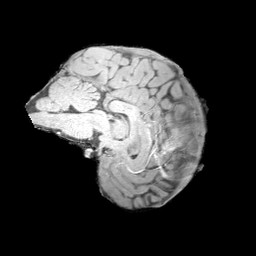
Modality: MP2RAGE
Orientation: sagittal